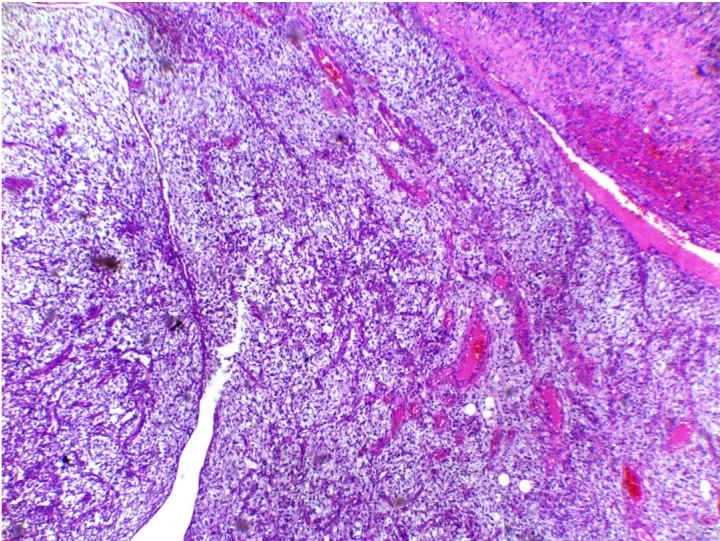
Histological image of the low grade fibromyxoid sarcoma showing an admixture of collagenized and hypocellular myxoid zones with arcades of small vessels.
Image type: pathology (h&e)